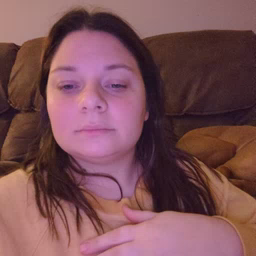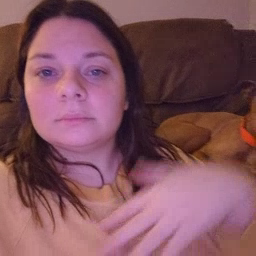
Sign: noisy